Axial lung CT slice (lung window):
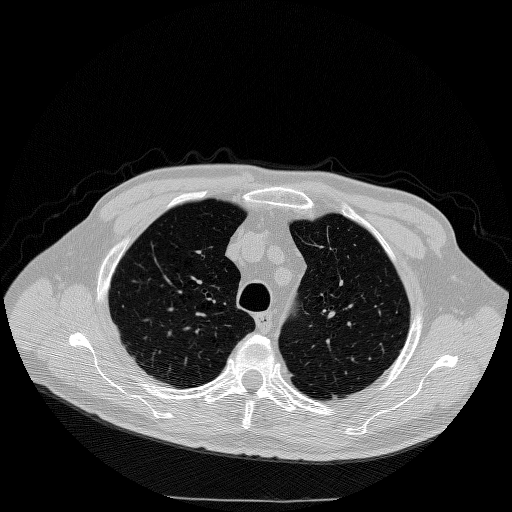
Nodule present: no